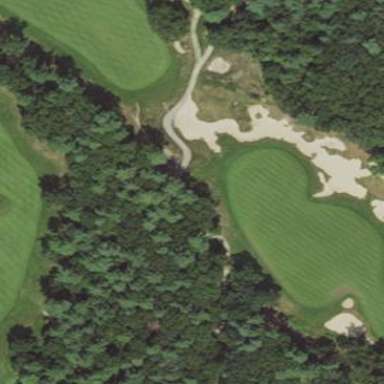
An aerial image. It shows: Sand bunker on golf course.